Question: I am trying to make a grid of images in CSS, out of random sized images that are not square.
Does anyone have a solution to filling all the space inside a fixed sized div with the image ?
See my example (blue is a fixed size div and red in the image inside it:

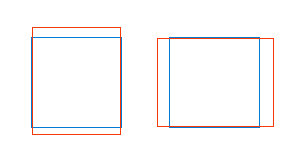
Answer: You can use the css, background-size: cover;
'''
<style>
.img1 {
background-image: url(microsoft-logo.png);
}
.img2 {
background-image: url(google-icon.png);
}
.img3 {
background-image: url(Azend_Loggo.png);
}
.img-cover {
width: 50px;
height: 50px;
background-size: cover;
background-position: center;
background-repeat: no-repeat;
}
</style>
<div class="img-cover img1">
</div>
<div class="img-cover img2">
</div>
<div class="img-cover img3">
</div>
'''